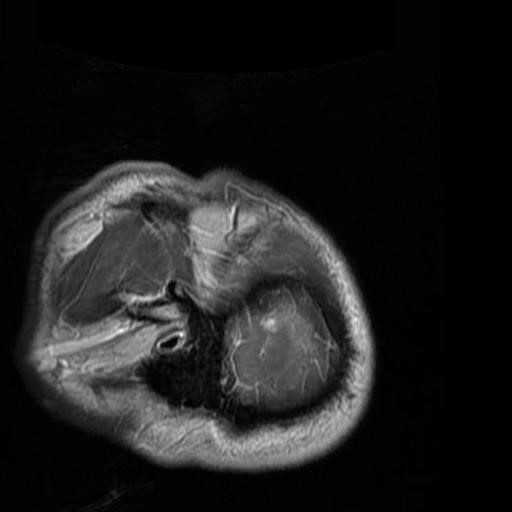
Label: brain_glioma